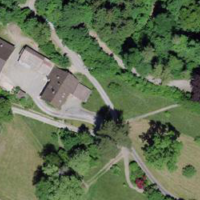
EUNIS habitat code: 44
Species observed at this site:
Salvia pratensis